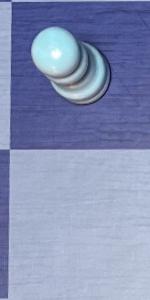
Label: Empty